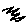
Label: zigzag